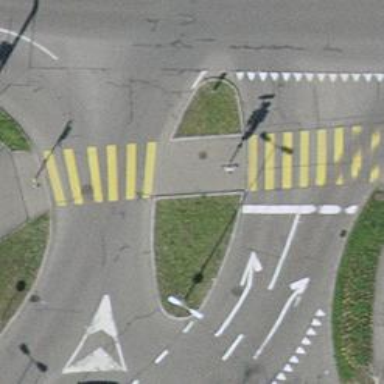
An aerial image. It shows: Traffic calming island.